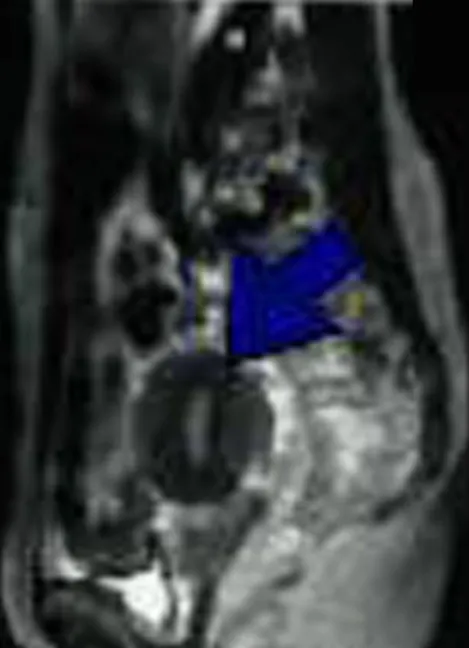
Abdominal MRI shows a 5.5 x 4 cm mass near the rectum posterior to the uterus.
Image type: radiology (mri)